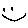
Label: smiley face